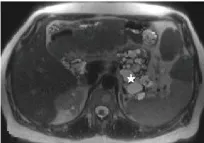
Axial view on T-2 weighted HASTE sequence (Half Fourier Single-shot Turbo spin-Echo) demonstrates innumerable cysts within the pancreatic body, and ,tail (star) consistent with the patient history of VHL.
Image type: radiology (mri)